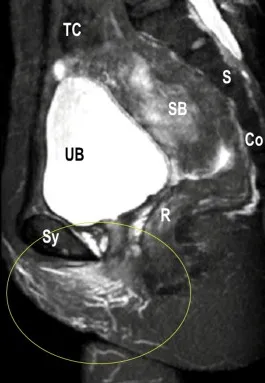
Changes in perineal congestion on heavy T2-weighted imaging. Before treatment.
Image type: radiology (mri)